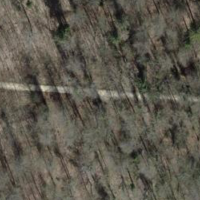
EUNIS habitat code: 41
Species observed at this site:
Carpinus betulus
Fagus sylvatica
Acer pseudoplatanus